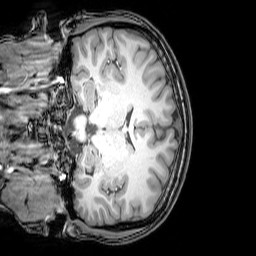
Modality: T1w
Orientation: coronal
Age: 23
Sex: female
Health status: healthy
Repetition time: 0.081 s
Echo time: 0.037 s